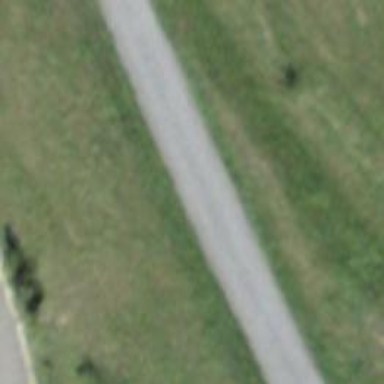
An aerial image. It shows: Unclassified road.